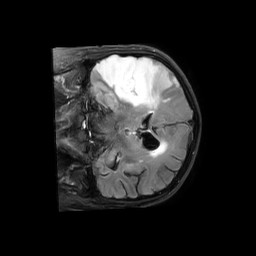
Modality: FLAIR
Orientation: coronal
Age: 81
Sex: male
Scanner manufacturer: philips
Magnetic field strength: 3 T
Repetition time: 11 s
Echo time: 0.12 s